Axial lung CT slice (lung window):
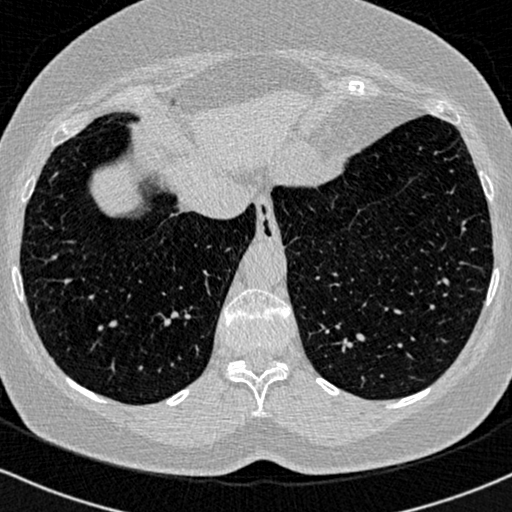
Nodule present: no